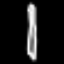
Label: pencil